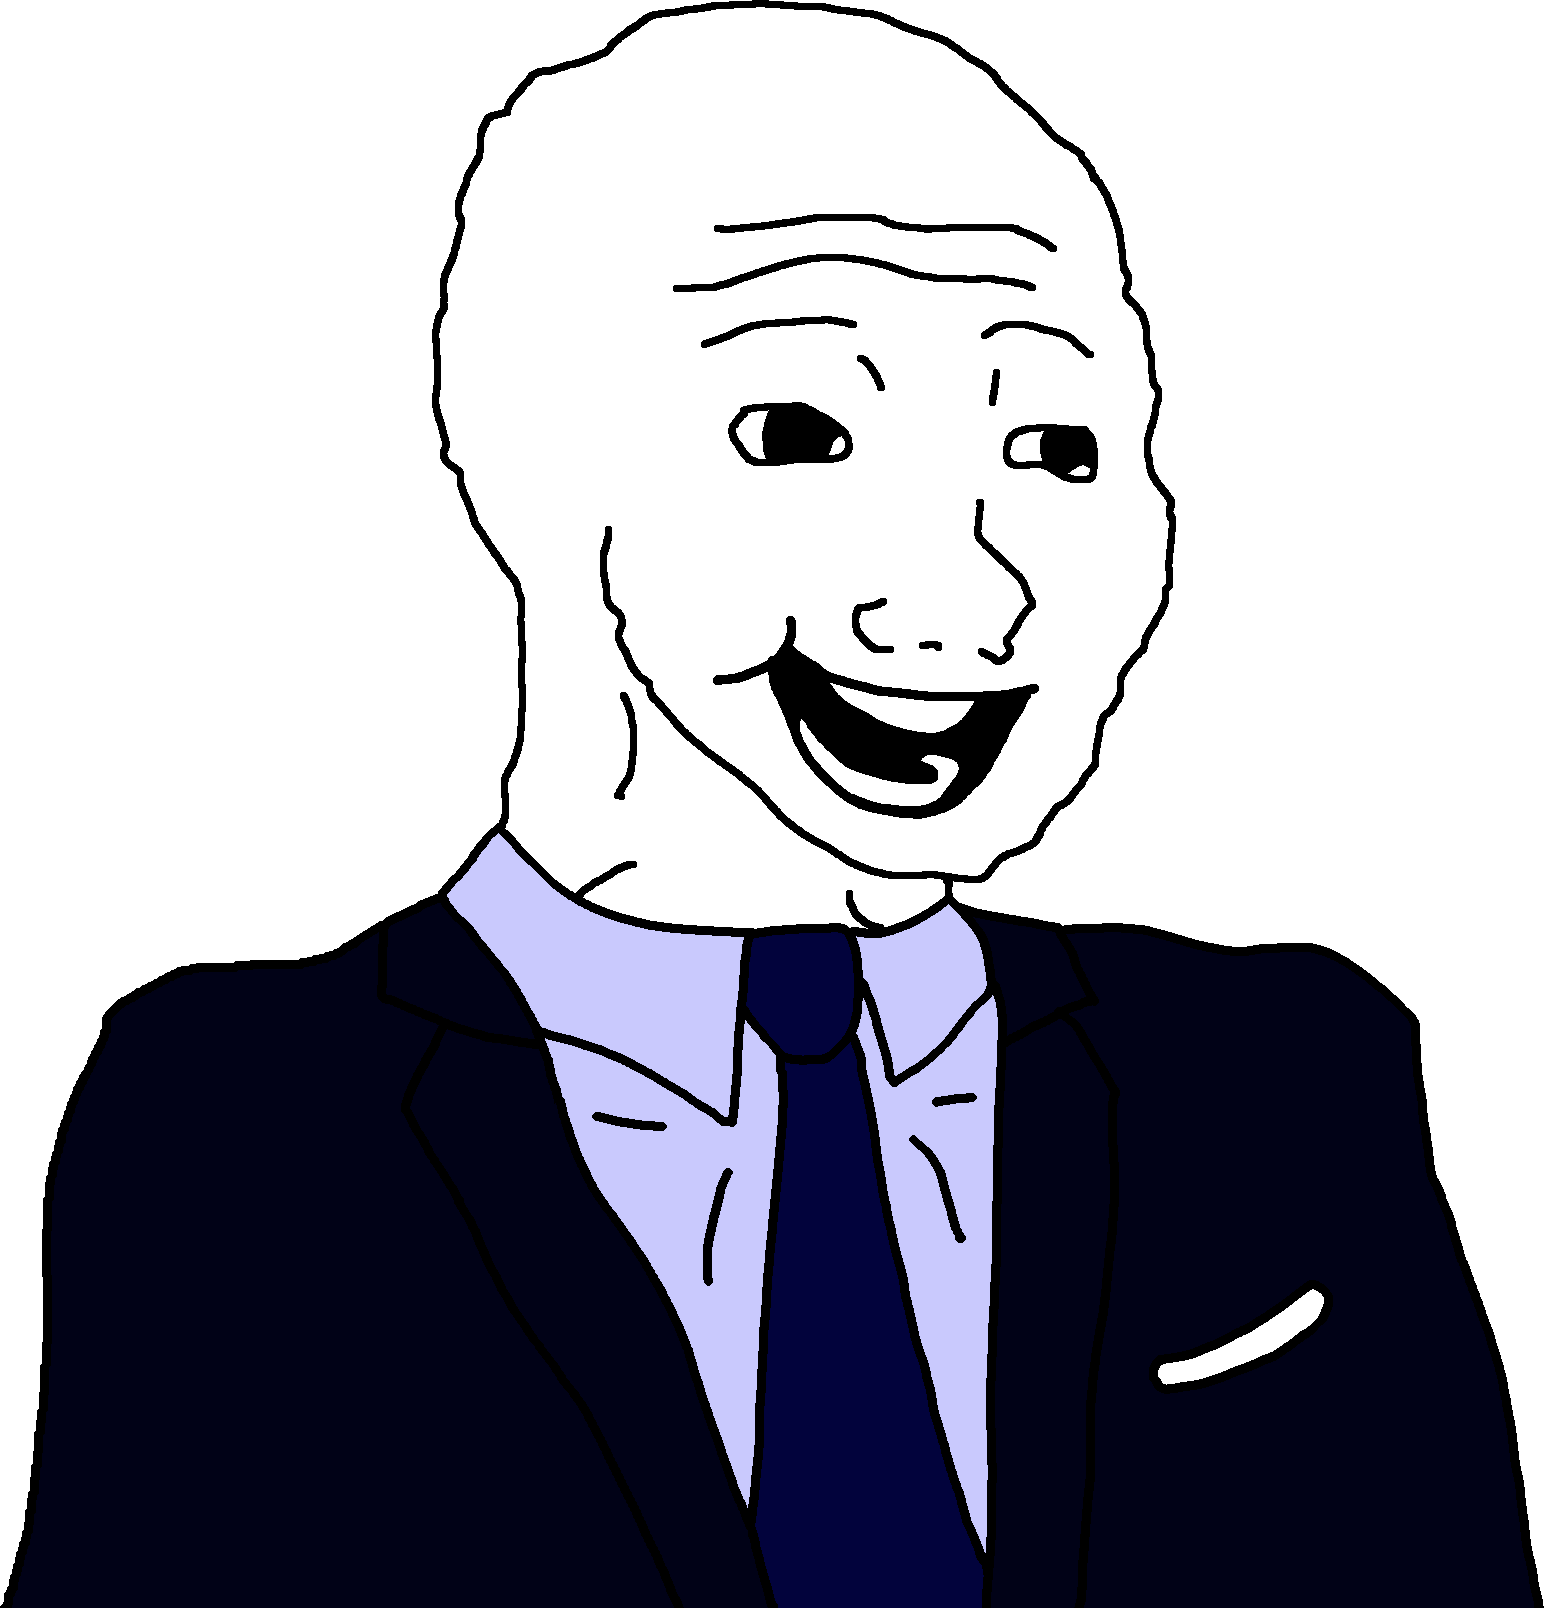
Label: 5_Bloomer